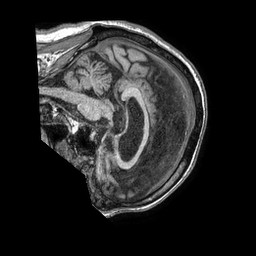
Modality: T1w
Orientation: sagittal
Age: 87
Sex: male
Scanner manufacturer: philips
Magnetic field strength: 1.5 T
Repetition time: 0.007571 s
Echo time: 0.003438 s